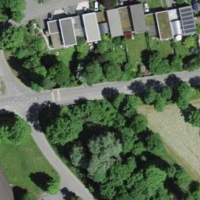
EUNIS habitat code: 53
Species observed at this site:
Symphoricarpos albus